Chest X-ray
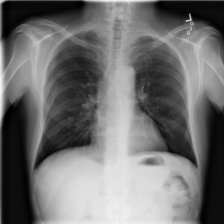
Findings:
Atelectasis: negative
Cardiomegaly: negative
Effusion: negative
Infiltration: negative
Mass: negative
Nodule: negative
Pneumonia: negative
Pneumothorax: negative
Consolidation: negative
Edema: negative
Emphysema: negative
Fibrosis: negative
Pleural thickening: negative
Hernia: negative